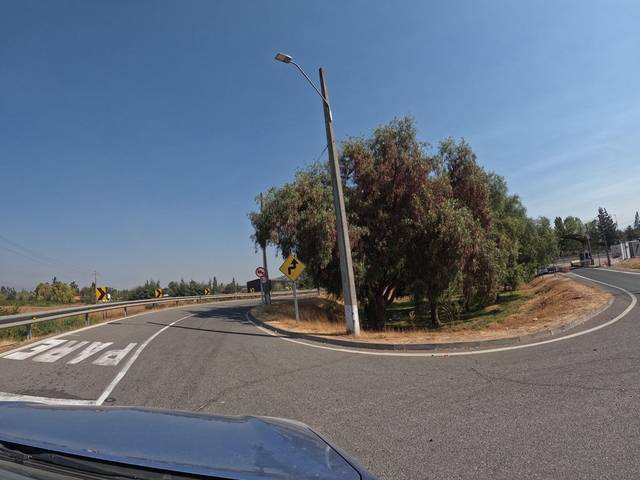
Region: Chile
Coordinates: -34.608, -70.983